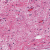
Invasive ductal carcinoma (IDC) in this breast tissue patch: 0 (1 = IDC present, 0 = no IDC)